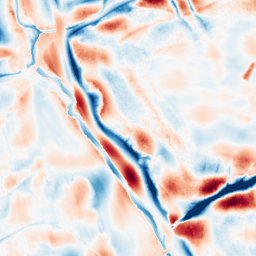
Category: wavelet
Decomposition family: wavelet_biorthogonal
Decomposition parameters: wavelet: bior3.5
level: 5
Upsampling method: cubic_catmull_rom
Upsampling parameters: scale: 8
Upsampling scale: 8